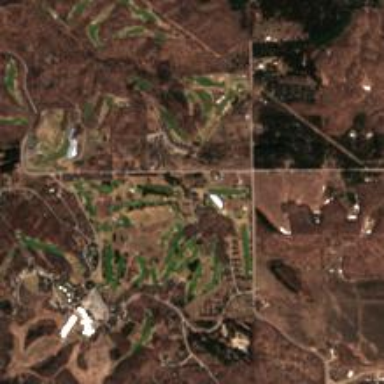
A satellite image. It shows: Golf course.